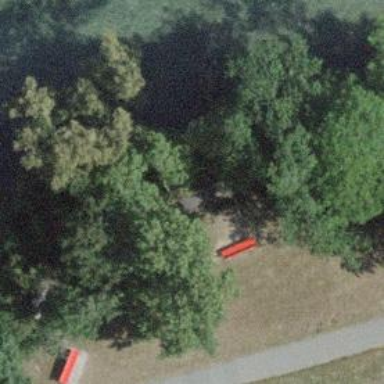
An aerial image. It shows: Red bench.